Field crop: tomato
Growth stage: 1
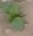
Species: solanum